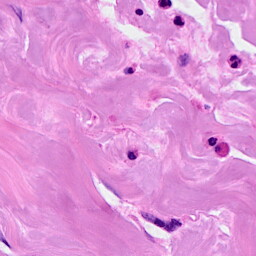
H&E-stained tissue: Breast